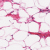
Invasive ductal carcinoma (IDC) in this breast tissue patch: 0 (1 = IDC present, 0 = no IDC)